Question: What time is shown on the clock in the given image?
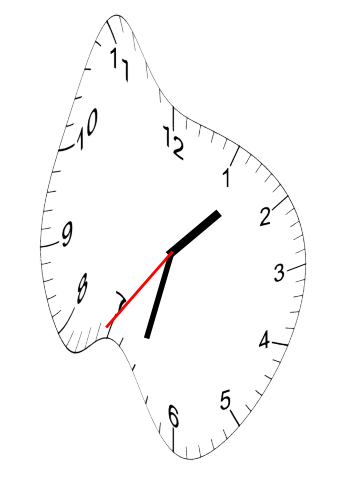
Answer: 01:32:36